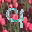
Label: 9